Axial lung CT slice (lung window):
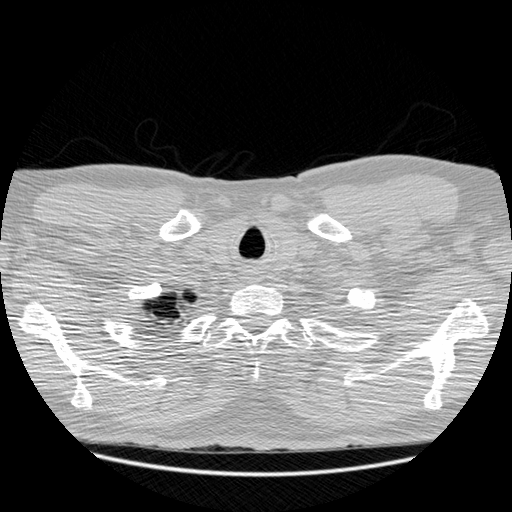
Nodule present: no